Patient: sex M, age 64
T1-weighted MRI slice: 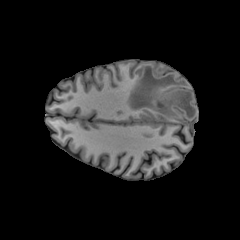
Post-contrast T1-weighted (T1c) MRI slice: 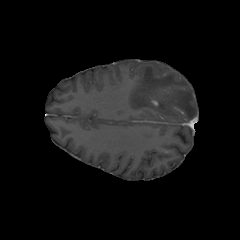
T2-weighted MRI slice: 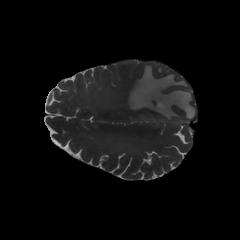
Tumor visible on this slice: yes
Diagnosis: Glioblastoma, IDH-wildtype
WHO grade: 4